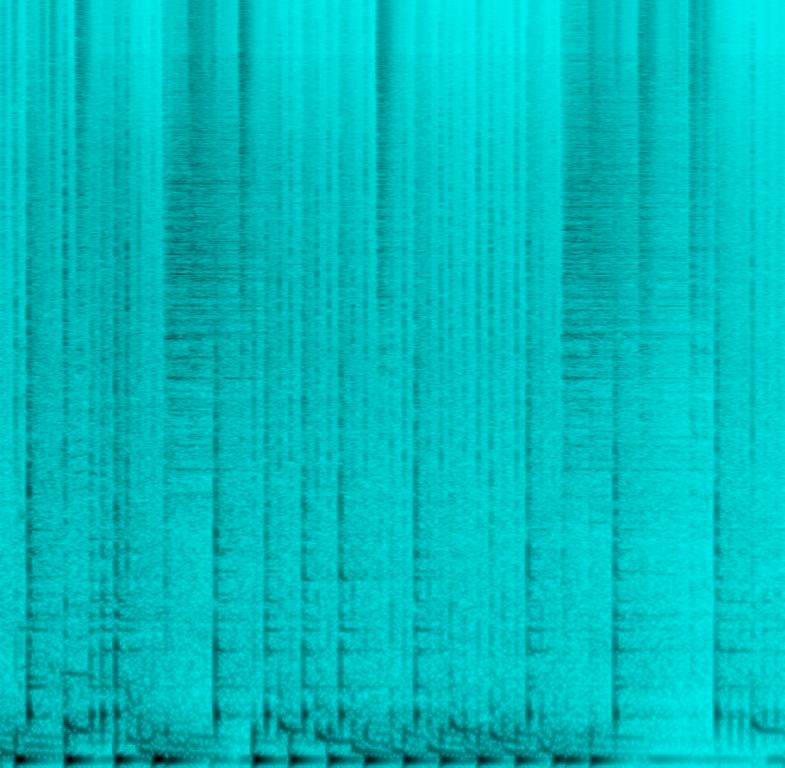
The low quality recording features a drum cover of a pop song that consists of energetic tom rolls, shimmering cymbals and punchy kick and snare hits. The audio slowly fades out, as it is probably an Outro section of the song.